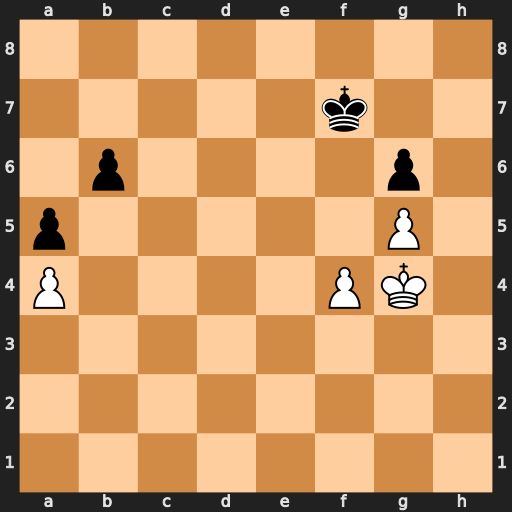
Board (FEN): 8/5k2/1p4p1/p5P1/P4PK1/8/8/8
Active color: w
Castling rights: -
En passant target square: -
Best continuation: f5 b5 axb5 a4 b6 a3 b7 a2 b8=Q